Field crop: maize
Growth stage: 2
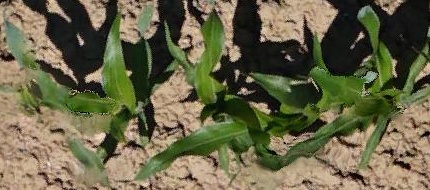
Species: maize